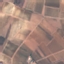
Land use / land cover class: PermanentCrop